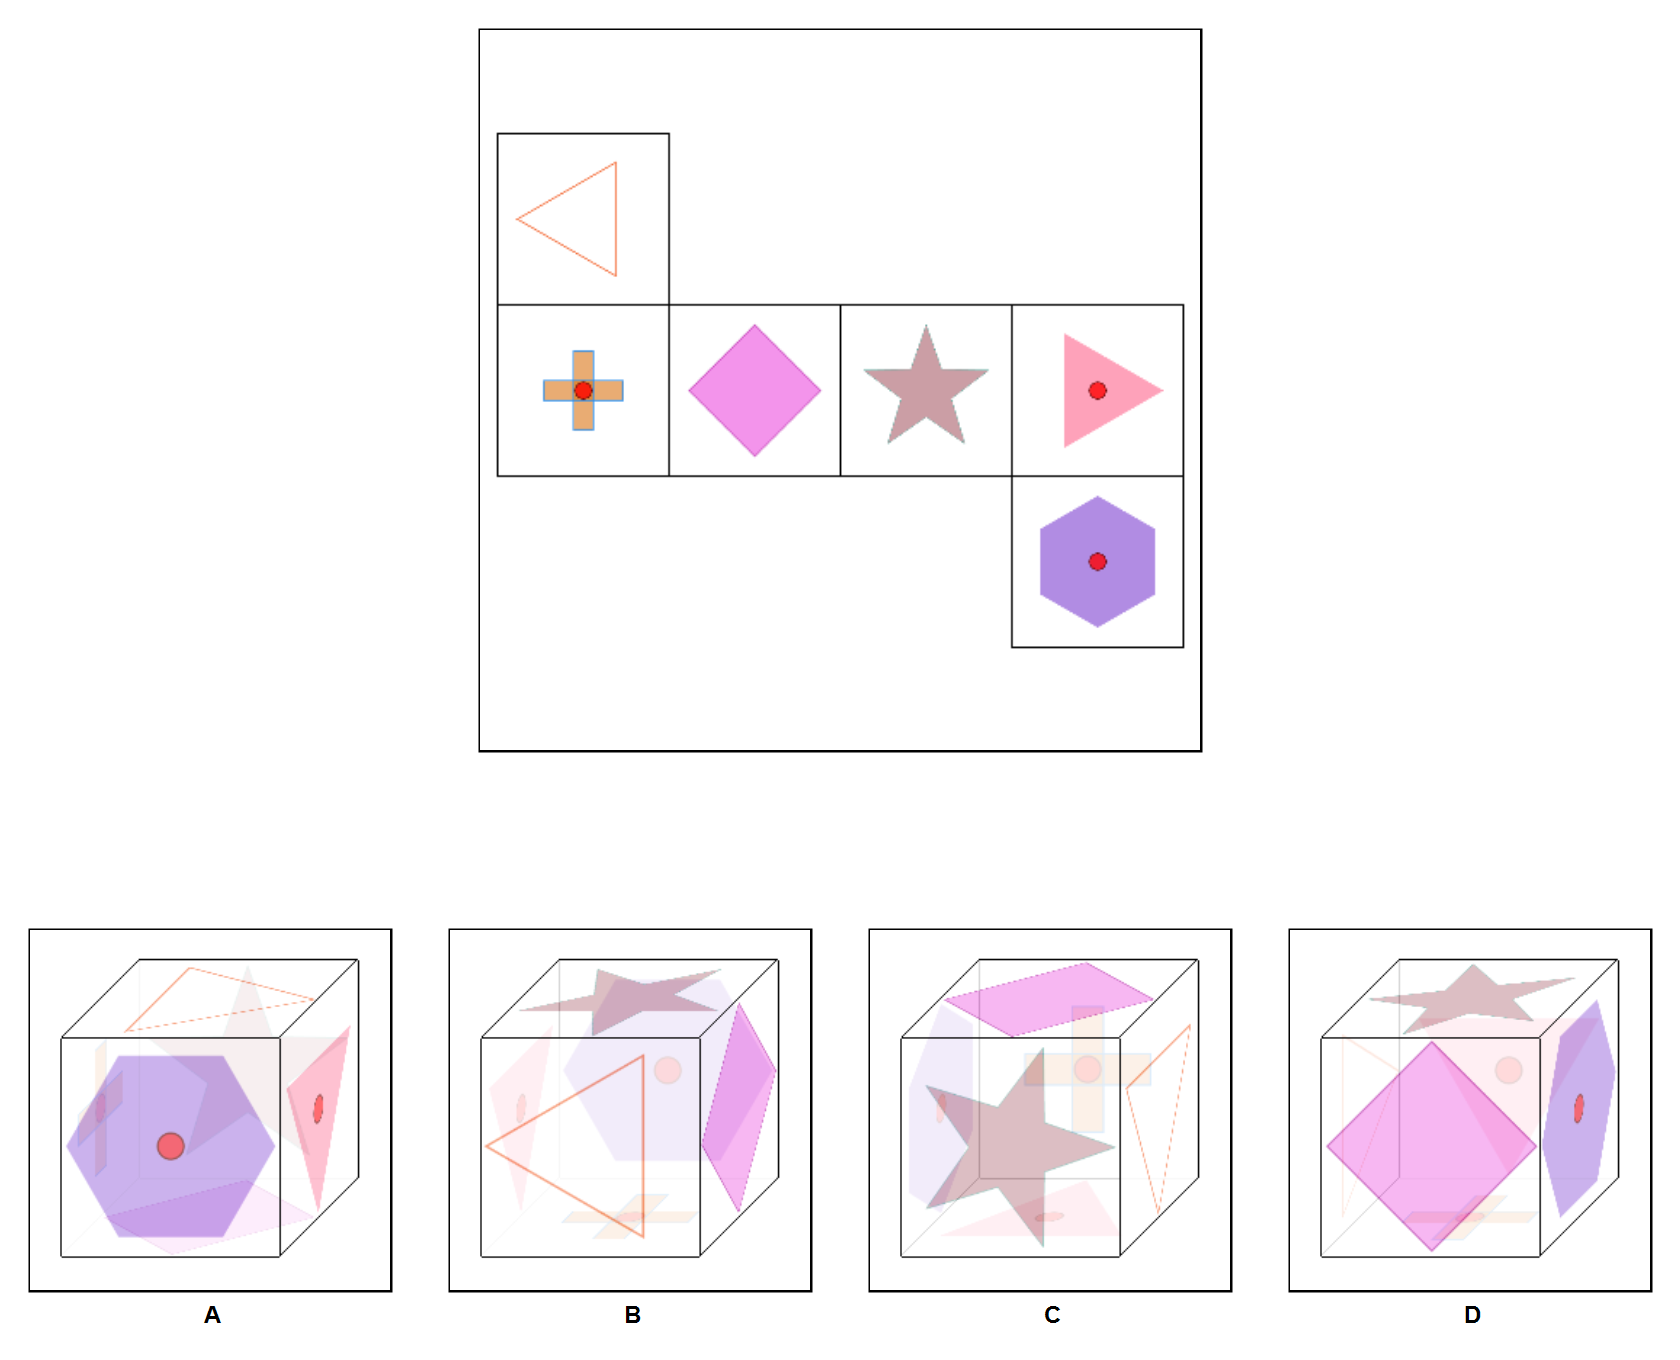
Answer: A